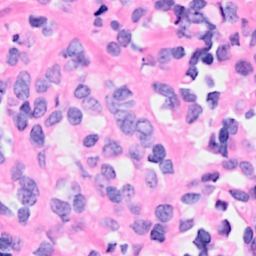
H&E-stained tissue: Breast